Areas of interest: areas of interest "Industrial"
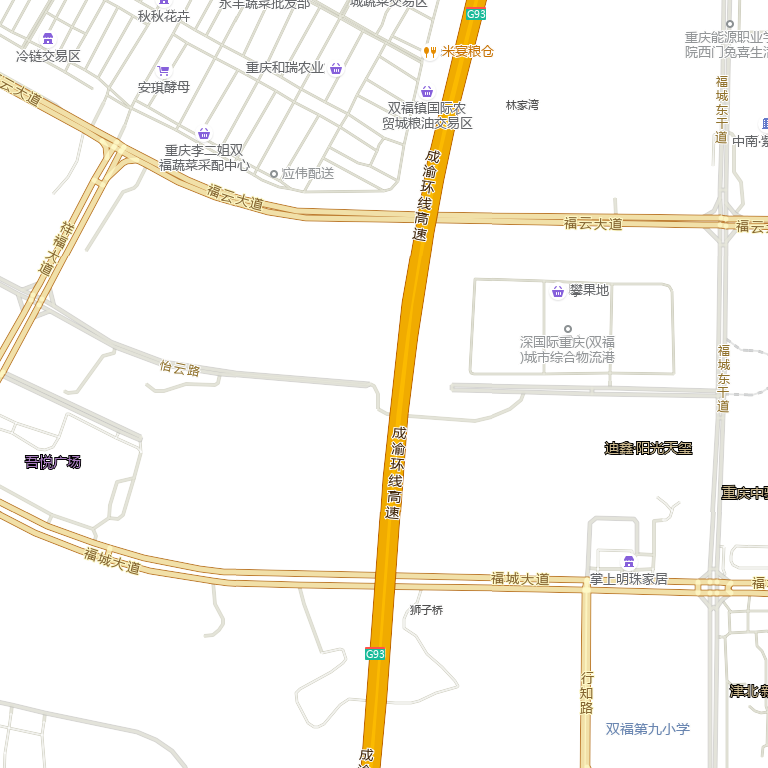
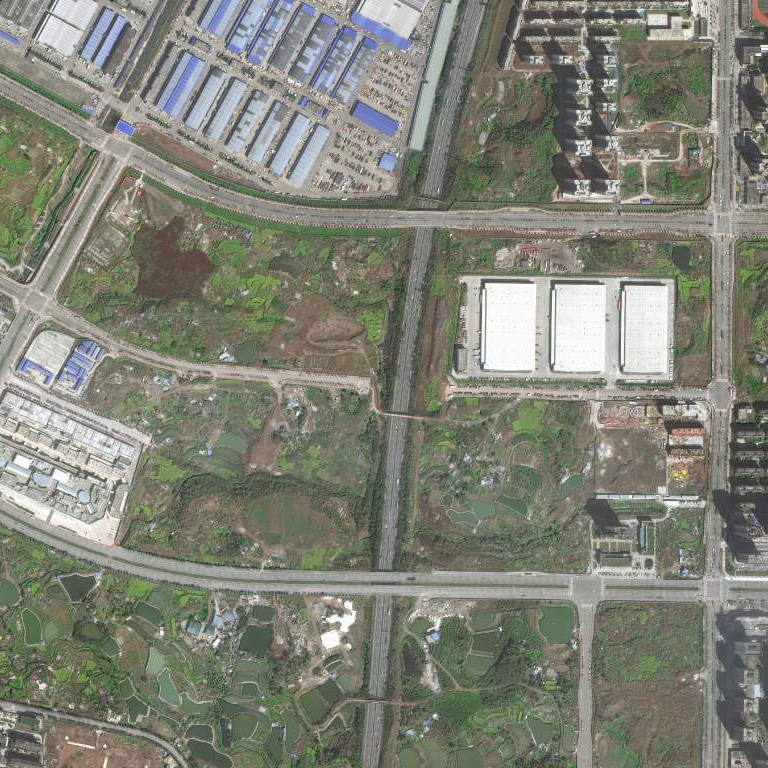